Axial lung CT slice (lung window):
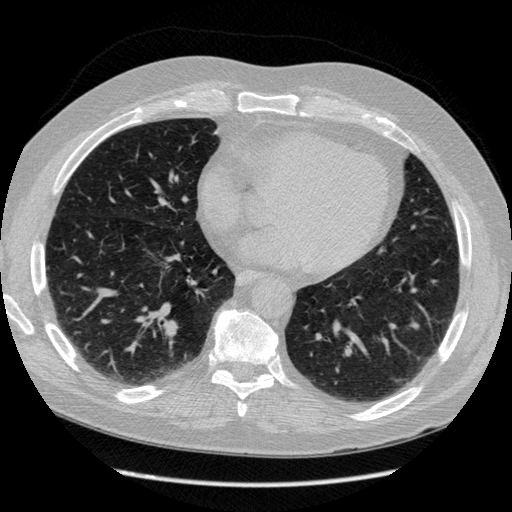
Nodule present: no